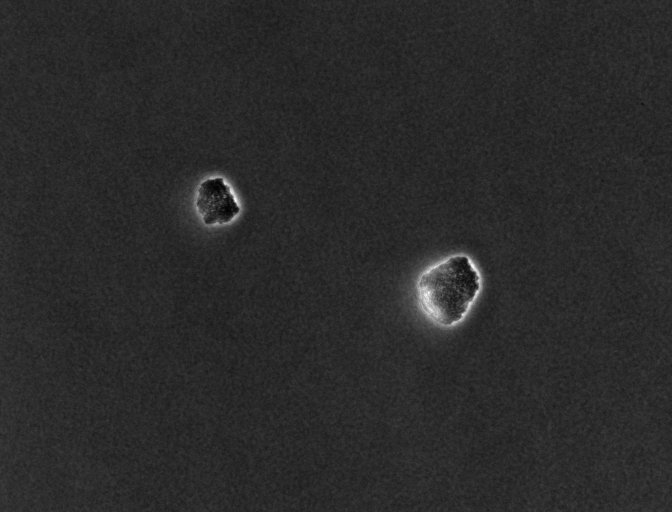
Phase contrast microscopy, 20x objective, 5 h incubation